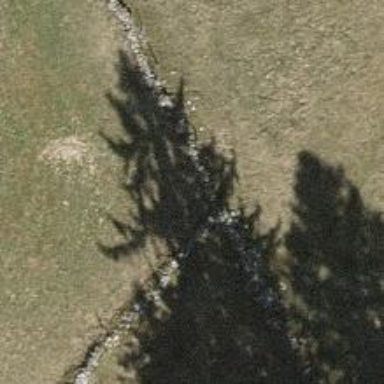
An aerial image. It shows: Wall made of dry stone.